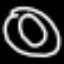
Label: donut